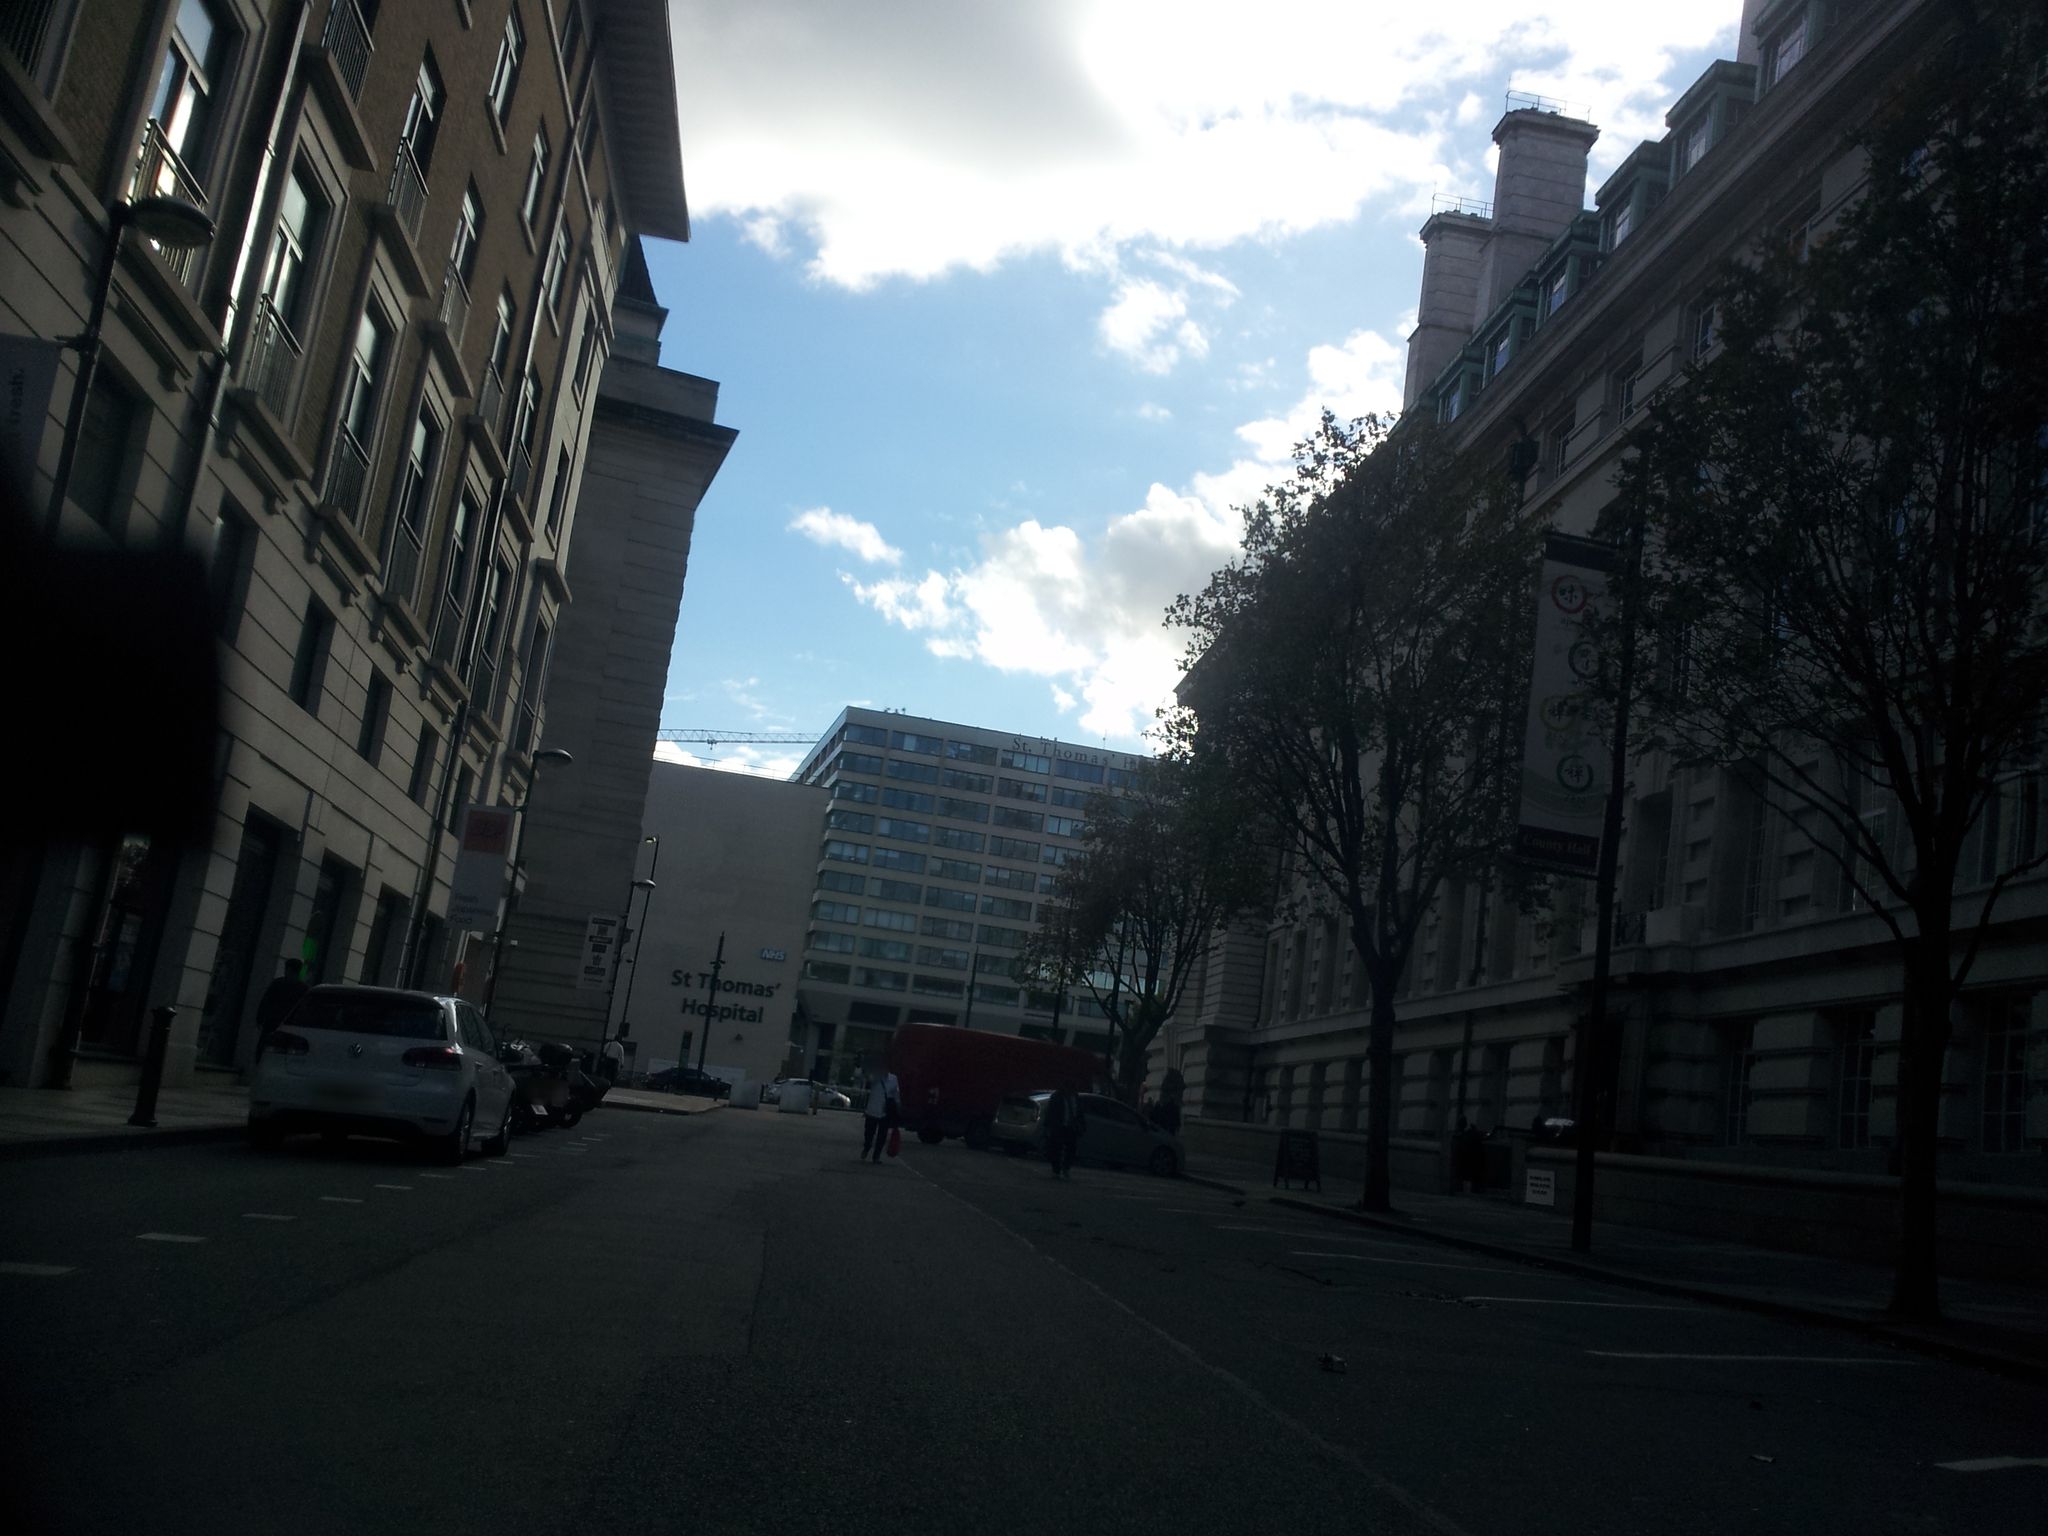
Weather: clear
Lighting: day
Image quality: good
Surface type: driving surface
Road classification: footway, cycleway, pedestrian
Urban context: urban centre
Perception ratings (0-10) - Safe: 3.46, Lively: 9.19, Beautiful: 8.6, Boring: 1.65, Depressing: 3.18, Wealthy: 6.27